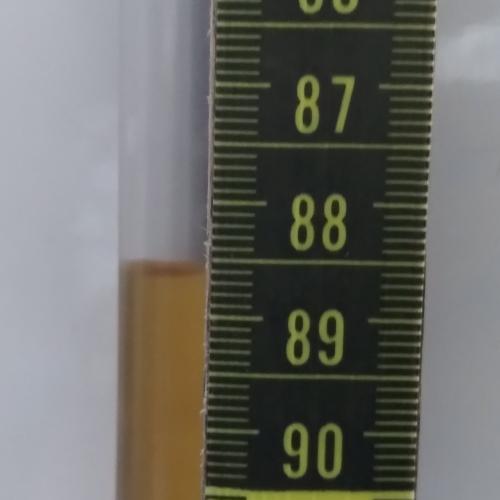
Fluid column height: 88.6 cm